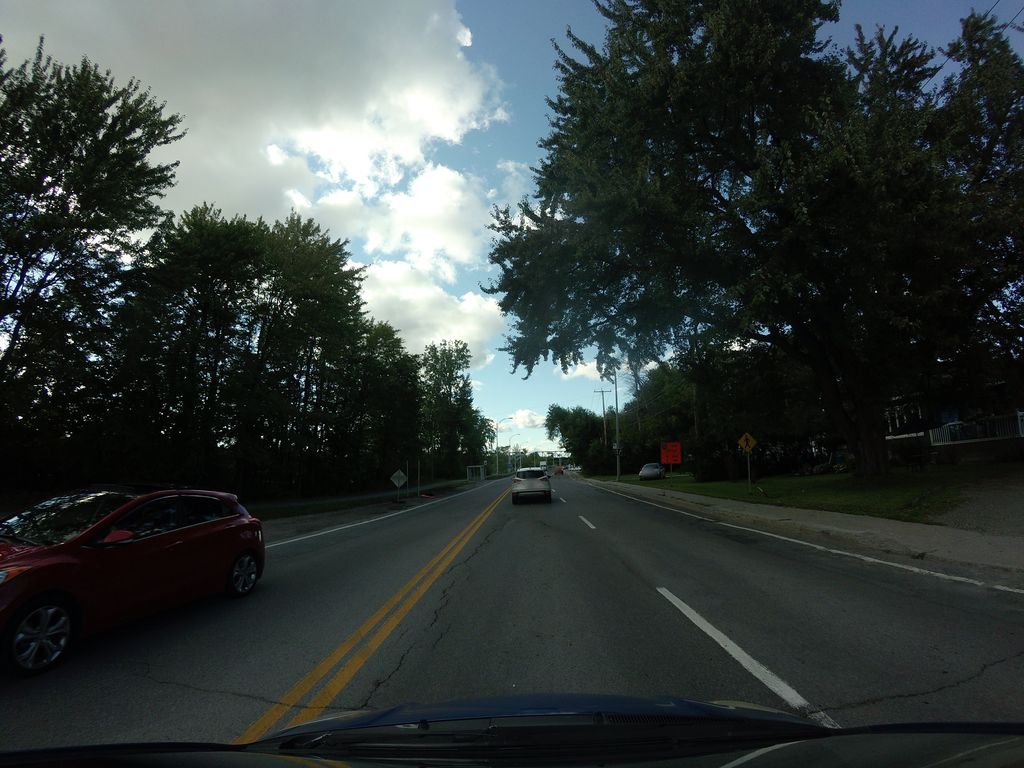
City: ottawa-gatineau